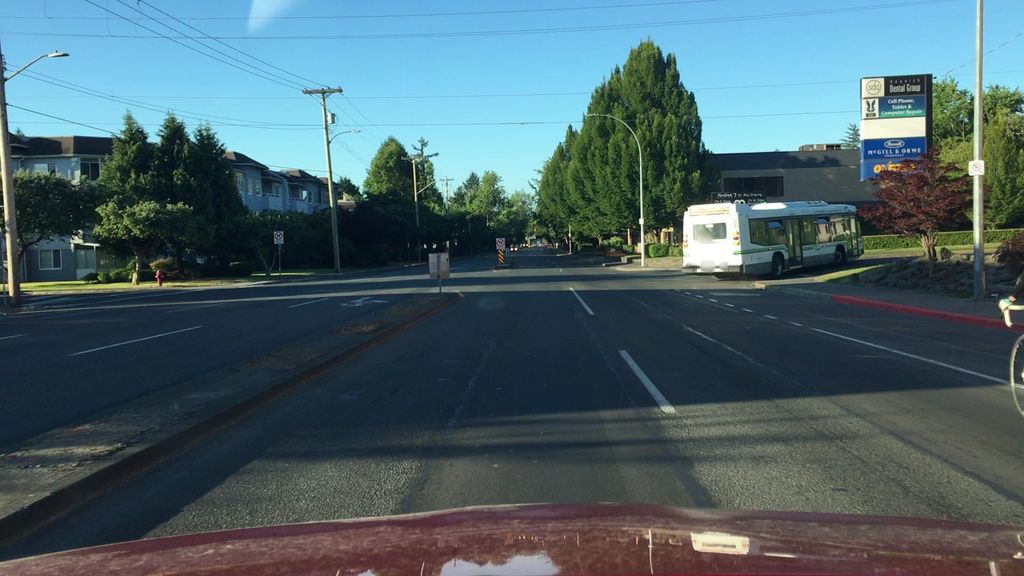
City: victoria